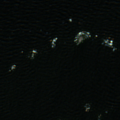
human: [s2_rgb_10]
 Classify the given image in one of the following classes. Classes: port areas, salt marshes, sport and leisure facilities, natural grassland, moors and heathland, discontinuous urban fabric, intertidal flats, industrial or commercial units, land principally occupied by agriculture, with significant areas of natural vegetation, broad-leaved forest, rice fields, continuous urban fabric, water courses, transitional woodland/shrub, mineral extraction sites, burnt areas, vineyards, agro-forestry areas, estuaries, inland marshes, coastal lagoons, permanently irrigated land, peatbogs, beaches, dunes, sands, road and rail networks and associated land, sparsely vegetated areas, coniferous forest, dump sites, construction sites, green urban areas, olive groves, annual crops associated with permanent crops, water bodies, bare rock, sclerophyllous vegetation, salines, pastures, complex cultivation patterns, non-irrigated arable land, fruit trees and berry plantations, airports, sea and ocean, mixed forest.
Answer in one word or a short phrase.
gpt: sea and ocean